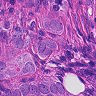
Metastatic tissue present: yes